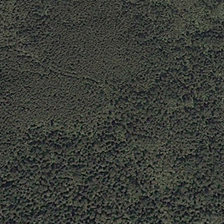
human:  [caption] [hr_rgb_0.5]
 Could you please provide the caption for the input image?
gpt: a vast expanse of forest .

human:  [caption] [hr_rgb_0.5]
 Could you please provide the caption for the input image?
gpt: it is a piece of forest .

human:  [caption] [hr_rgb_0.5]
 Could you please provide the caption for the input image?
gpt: it is a piece of forest .

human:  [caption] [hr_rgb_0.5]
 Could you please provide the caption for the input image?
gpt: the trees in this forest are green .

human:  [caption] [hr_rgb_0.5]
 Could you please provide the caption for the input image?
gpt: a vast expanse of forest .